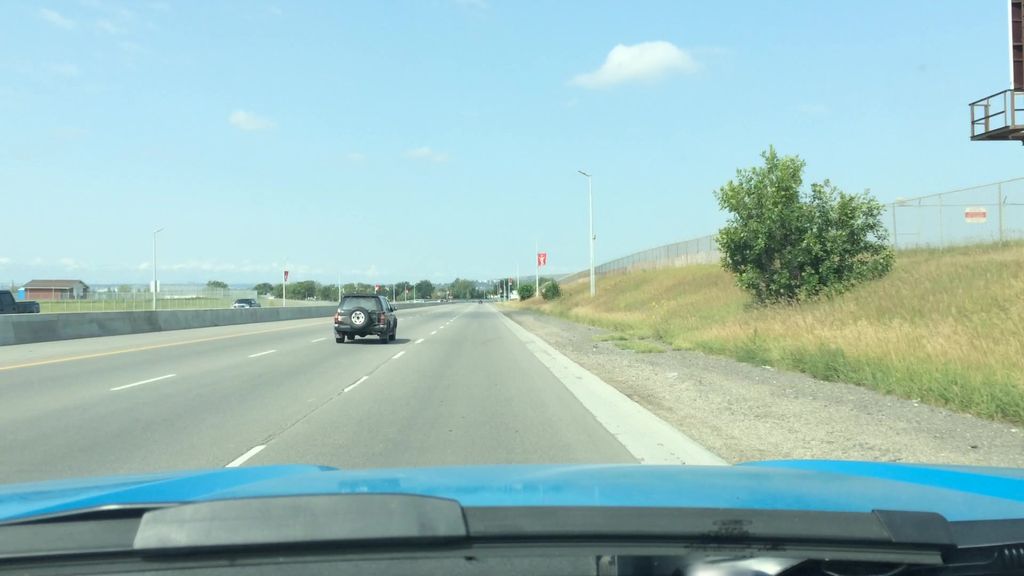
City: calgary